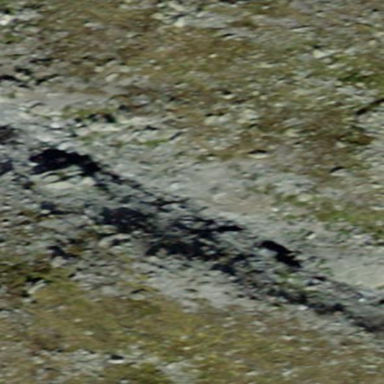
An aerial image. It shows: Natural scree.